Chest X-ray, PA view. Patient: 51 years old, sex M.
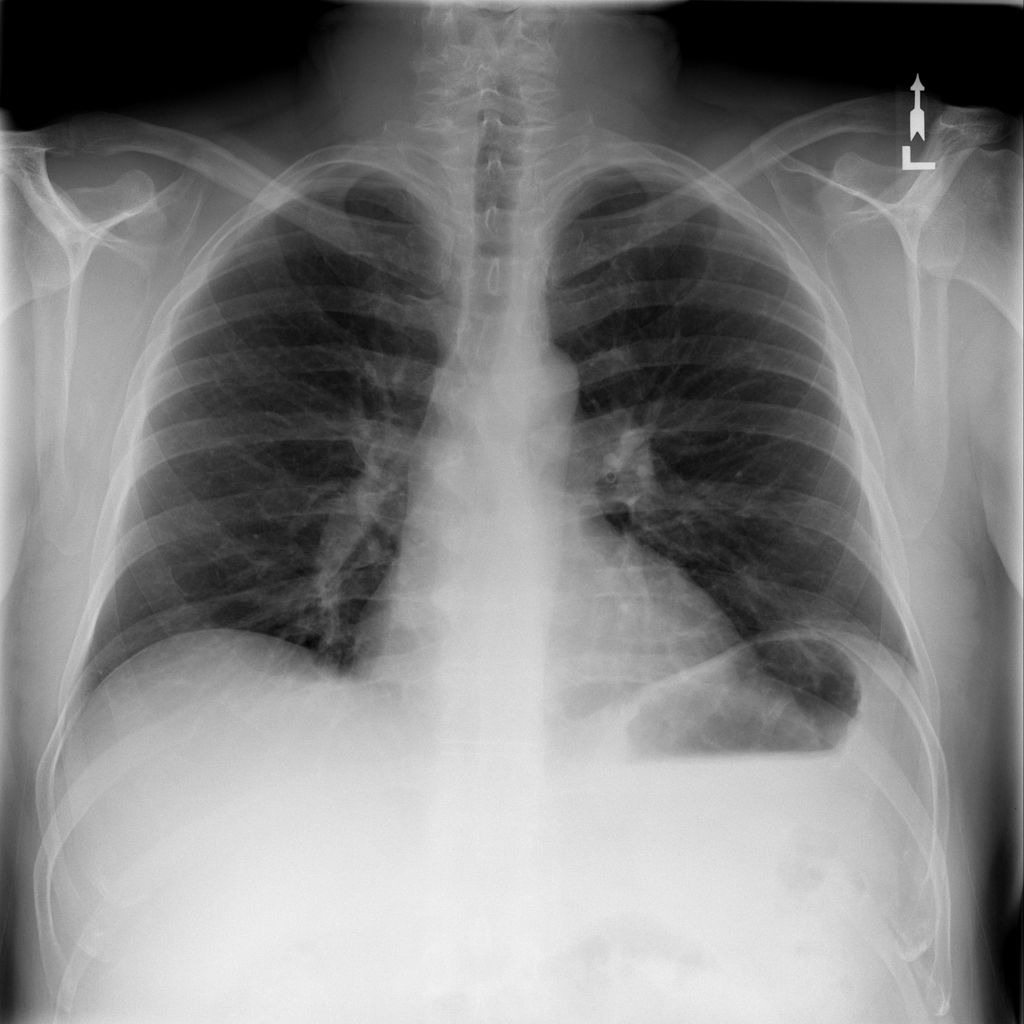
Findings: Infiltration